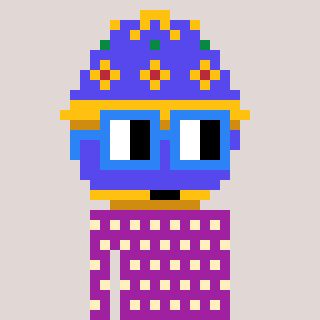
a pixel art character with square blue glasses, a faberge-shaped head and a magenta-colored body on a warm background